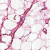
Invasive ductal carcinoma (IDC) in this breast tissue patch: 0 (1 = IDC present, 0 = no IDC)